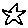
Label: star